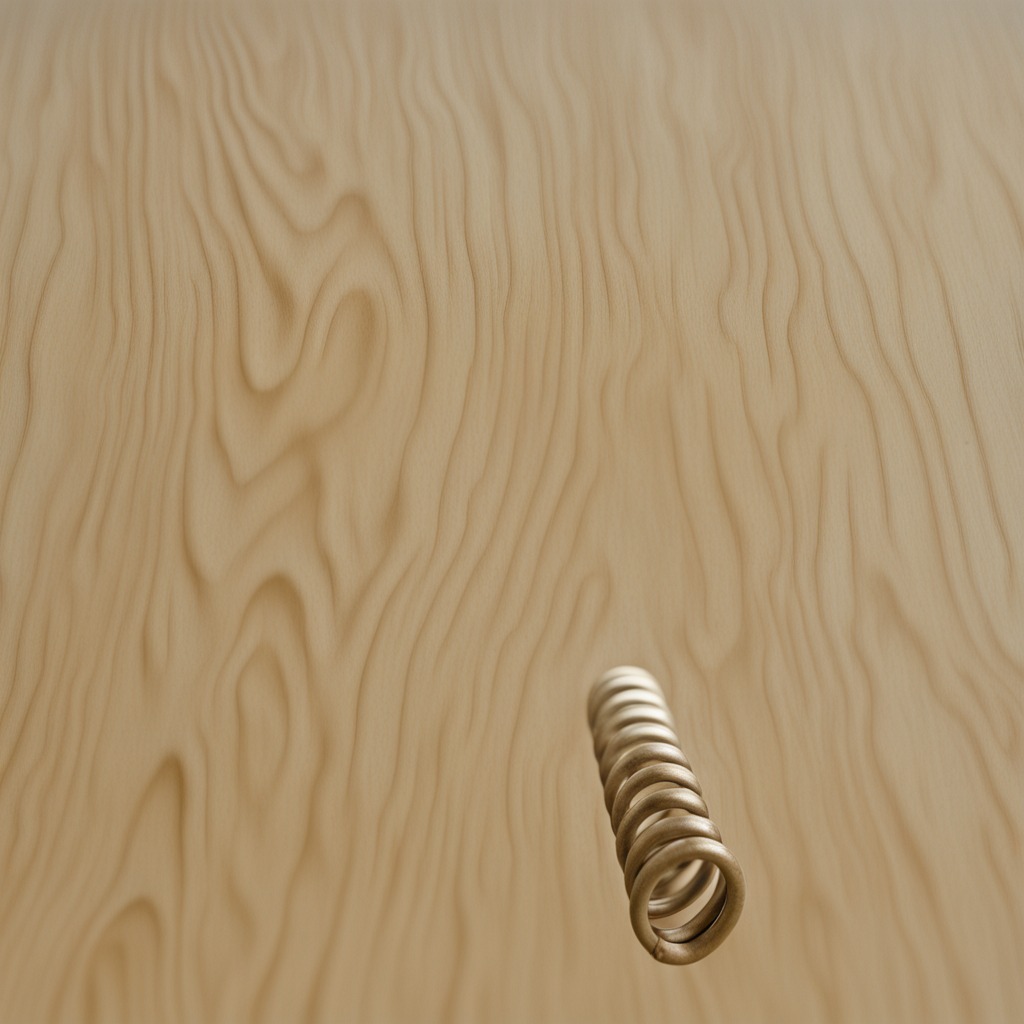
A coiled metal spring lies on the plywood surface in a paint workshop lit by afternoon window light.